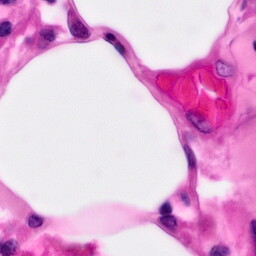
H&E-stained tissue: Pancreatic